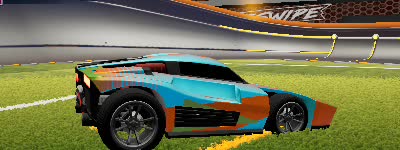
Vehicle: breakout